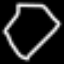
Label: diamond